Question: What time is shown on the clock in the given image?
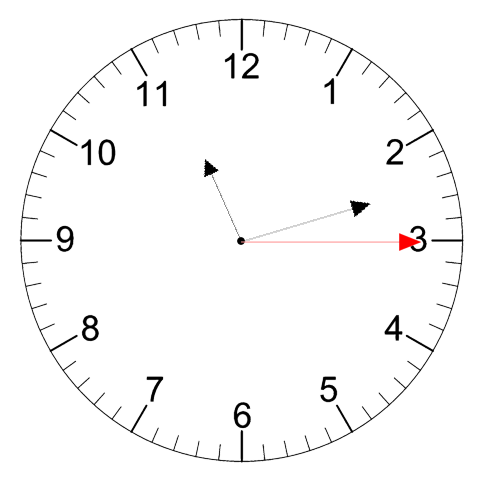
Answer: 11:12:15